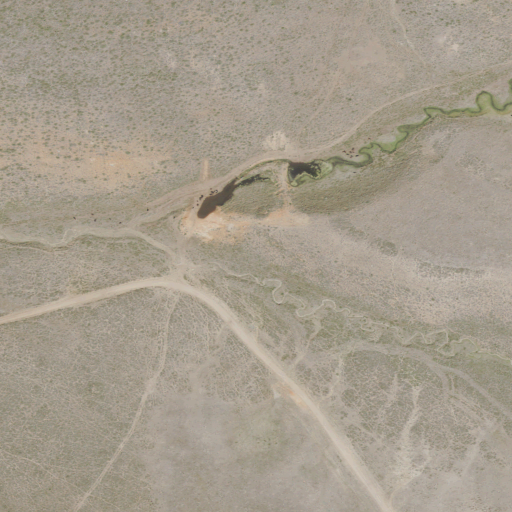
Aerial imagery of valley in Utah named Gorge Canyon containing shrub and open development